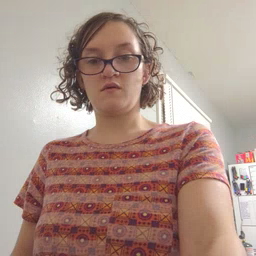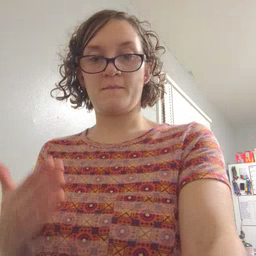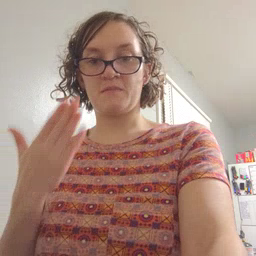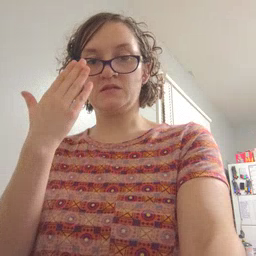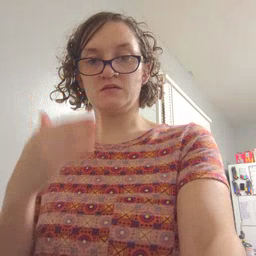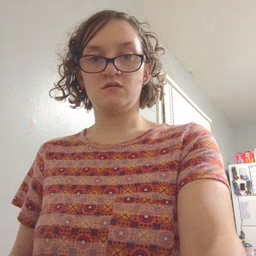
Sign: mitten